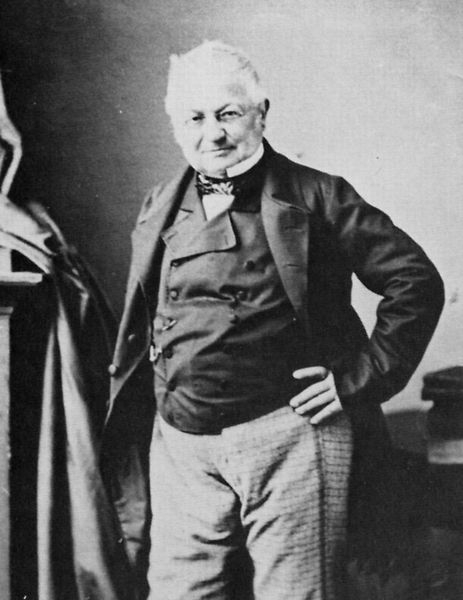
Titel: A. Thiers
Künstler: Andrè Adolphe Eugené Disdéri
Institution: Privatsammlung
Schlagwörter: dunkel, hand, kopf, mann, schatten, weiß, daumen, finger, frisur, grau, haar, hell, hintergrund, holz, kariert, licht, mund, nase, ohr, raum, schwarz, stirn, stützen, säule, tisch, zimmer, blick, tuch, karo, rock, schleife, alt, anzug, bart, hemd, hose, jacke, schnurrbart, wand, arm, arme, augen, falten, gesicht, kragen, mensch, stehen, vollbart, bildnis, blicken, hals, herr, hände, innenraum, möbel, portrait, porträt, vorhang, haare, mantel, pose, stehend, stoff, stoffe, person, augenbrauen, england, kinn, knopf, lippen, locke, locken, schulter, schultern, seide, lächeln, wangen, bücher, haltung, hosen, mauer, schattierung, schattierungen, beleuchtung, vorsprung, schnäuzer, dick, falte, krawatte, glatze, halstuch, atelier, gestreift, bauch, wange, knöpfe, fliege, jackett, kinnbart, revers, weste, abbild, foto, fotografie, photographie, wände, lachen, posen, alter, greis, buch, beton, steht, schwarzweiss, künstler, brille, backenbart, tischplatte, ganzkörper, barthaar, halbglatze, photo, männlich, mauern, hüfte, wams, knopfreihe, beleibt, stoffhose, fotographie, joppe, studio, gestellt, grauhaarig, gru, kamera, knopfreihen, zweireiher, uge, bundfalten, brat, weißhaarig, wangenbart, stellage, öbel, bundfalte, bundfaltenhose, doppelrevers, hal, holzm, kniehöhe, schauena, stütz, 19. jahrhundert, kopr, #jacke, potröt